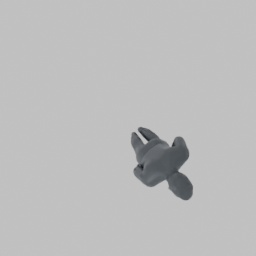
Label: people